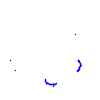
Particle: proton